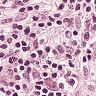
Metastatic tissue present: yes